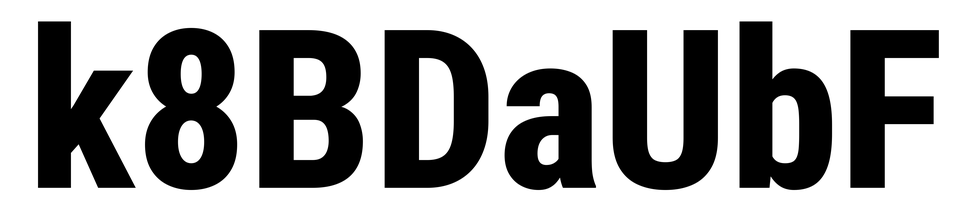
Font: Roboto_Condensed_ExtraBold